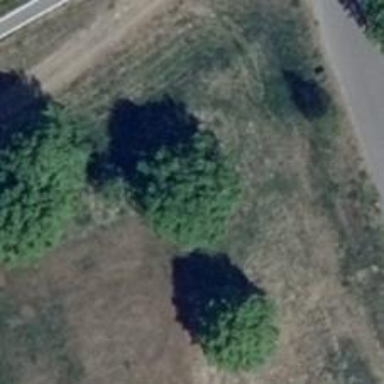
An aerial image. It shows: Deciduous broadleaved tree.